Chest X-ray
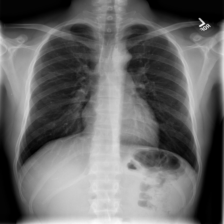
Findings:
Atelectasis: negative
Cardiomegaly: negative
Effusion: negative
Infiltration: negative
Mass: negative
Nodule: negative
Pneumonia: negative
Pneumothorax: negative
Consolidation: negative
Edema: negative
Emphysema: negative
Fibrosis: negative
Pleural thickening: negative
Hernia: negative